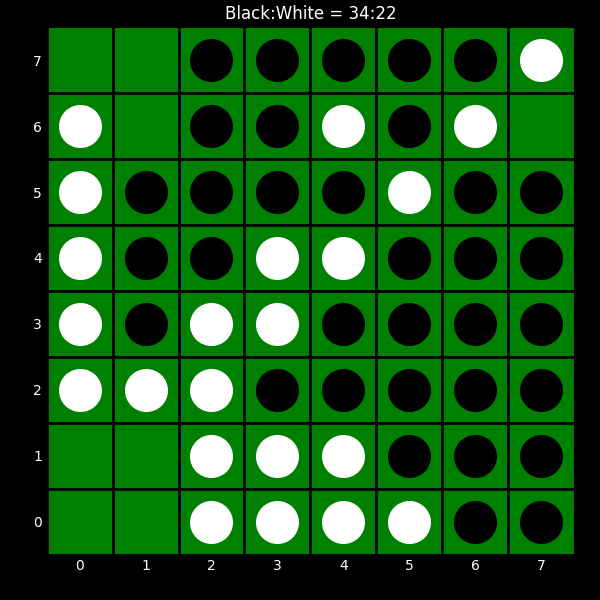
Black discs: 34
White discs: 22